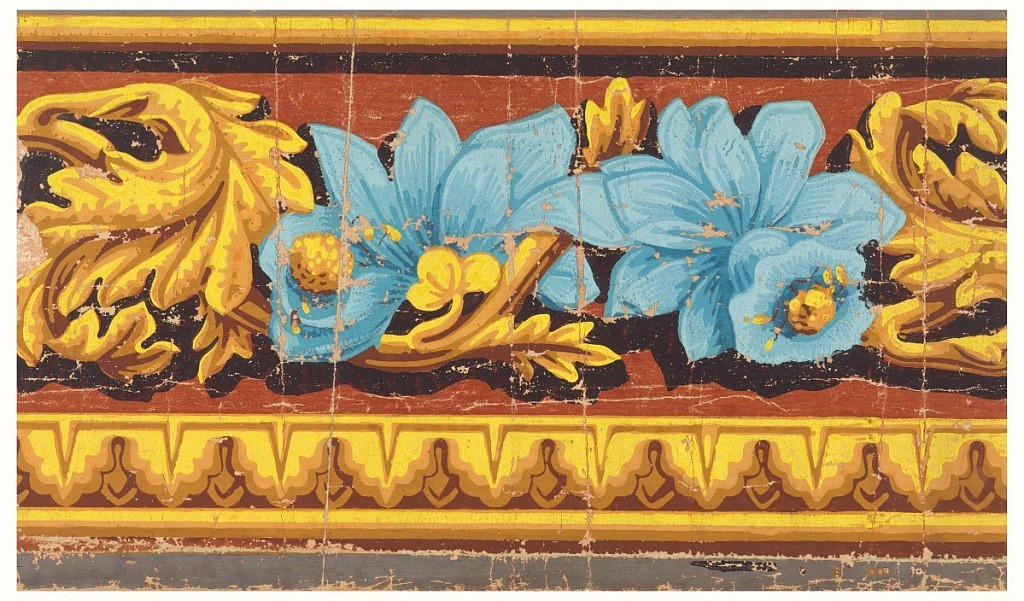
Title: Border
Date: ca. 1830
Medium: Block-printed
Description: Incomplete repeat of design of acanthus leaves and jonquils, above a simulated leaf molding. Printed in yellows, browns, and blue on Indian red ground.